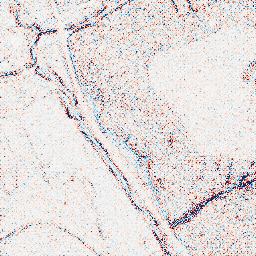
Category: edge_preserving
Decomposition family: bilateral
Decomposition parameters: d: 5
sigma_color: 50
sigma_space: 150
Upsampling method: regularized
Upsampling parameters: scale: 2
lambda_reg: 0.1
Upsampling scale: 2